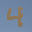
Label: 4